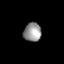
Tissue: lung
Cell type: Epithelial cells
Senescence score: 0.2088
Nuclear area (px): 322
Mean DAPI intensity: 148.901